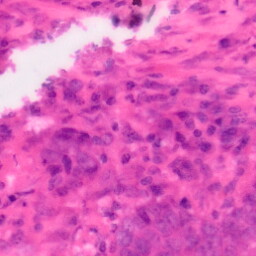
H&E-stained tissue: Colon